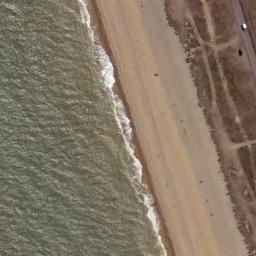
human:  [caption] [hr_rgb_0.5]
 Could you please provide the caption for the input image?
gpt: There are some people on the beach .

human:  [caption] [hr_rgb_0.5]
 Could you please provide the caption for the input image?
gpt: The green oceans and a road and a car .

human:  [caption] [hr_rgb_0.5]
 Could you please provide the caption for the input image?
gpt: The narrow beach with khaki sand and the land next to the beach is covered with some green plants .

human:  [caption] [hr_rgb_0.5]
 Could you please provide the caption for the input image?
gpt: The beach is made up of light green seawater and a yellow coast .

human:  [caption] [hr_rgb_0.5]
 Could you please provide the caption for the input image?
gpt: The grass is beside the beach .